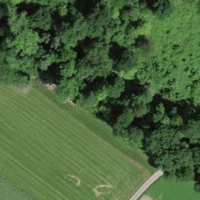
EUNIS habitat code: 44
Species observed at this site:
Melittis melissophyllum